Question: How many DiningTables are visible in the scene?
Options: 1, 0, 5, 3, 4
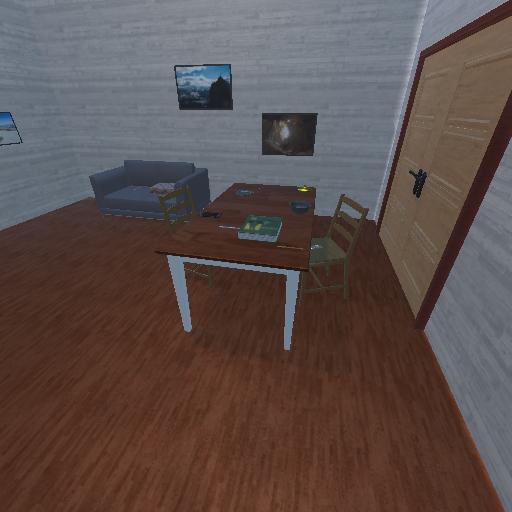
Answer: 1